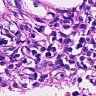
Metastatic tissue present: no